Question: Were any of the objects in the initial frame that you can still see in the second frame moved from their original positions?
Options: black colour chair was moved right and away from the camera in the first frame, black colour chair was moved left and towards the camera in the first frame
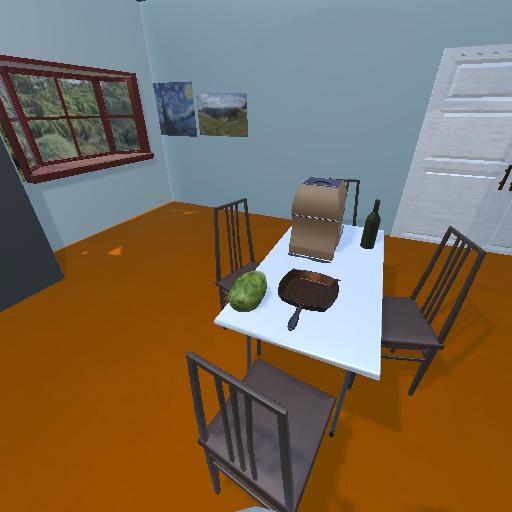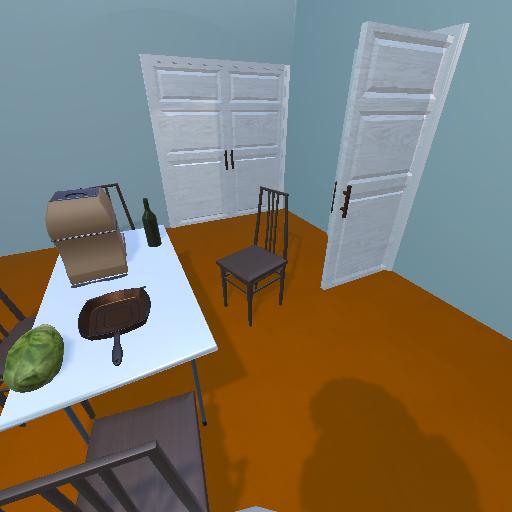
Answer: black colour chair was moved right and away from the camera in the first frame